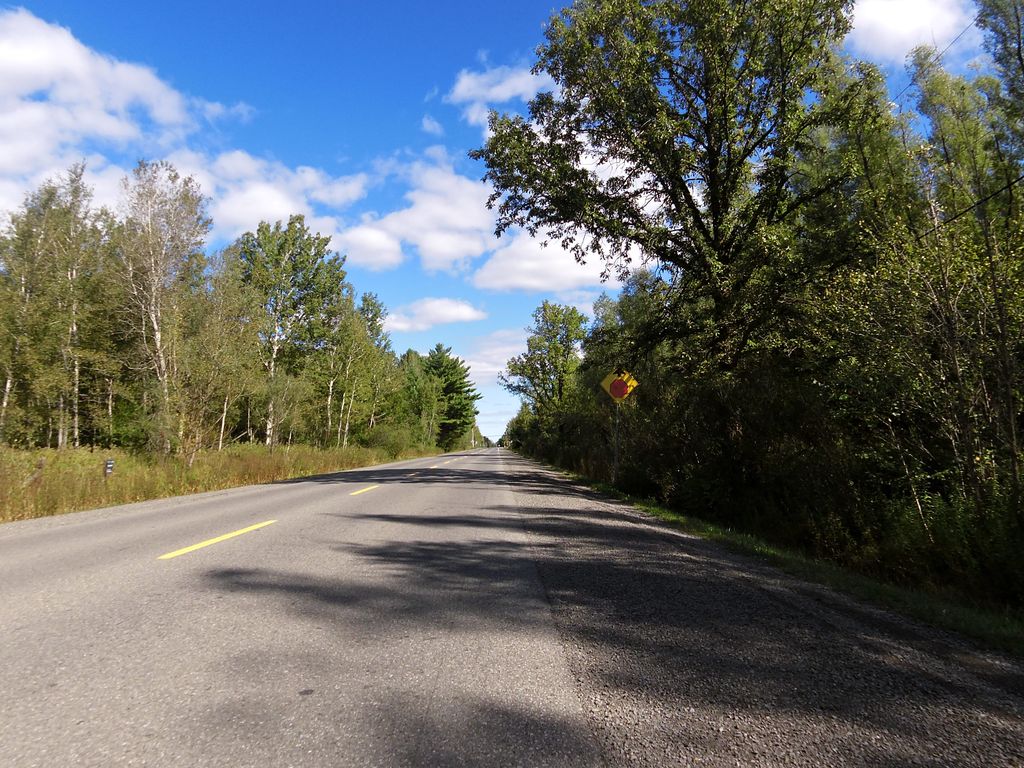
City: ottawa-gatineau